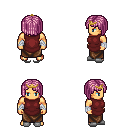
a pixel art fantasy rpg character, male body template, human, tanned skin, maroon tunic, robe skirt, pink pageboy hairstyle, gold tiara, white cloth bandages, white slippers, four views (front, back, left, right), 2x2 character sprite sheet, small pixel art, hard edges, no anti-aliasing